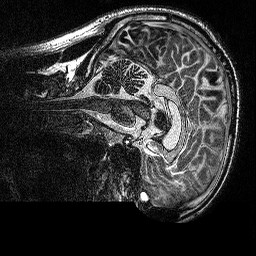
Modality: MP2RAGE
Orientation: sagittal
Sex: male
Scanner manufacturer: siemens
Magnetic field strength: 3 T
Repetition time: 5 s
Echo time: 0.00292 s